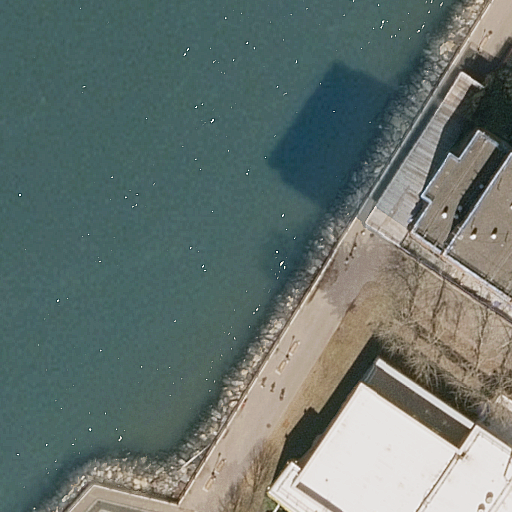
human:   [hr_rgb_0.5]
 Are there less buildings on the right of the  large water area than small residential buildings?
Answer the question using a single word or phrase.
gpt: no

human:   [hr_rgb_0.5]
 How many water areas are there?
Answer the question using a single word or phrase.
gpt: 1

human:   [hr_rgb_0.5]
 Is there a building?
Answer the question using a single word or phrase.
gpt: yes

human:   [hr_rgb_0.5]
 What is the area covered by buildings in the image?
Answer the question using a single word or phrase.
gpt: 1333m2

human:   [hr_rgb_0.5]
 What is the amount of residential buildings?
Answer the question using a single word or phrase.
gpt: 1

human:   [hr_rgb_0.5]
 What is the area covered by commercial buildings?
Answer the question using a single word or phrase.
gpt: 0m2

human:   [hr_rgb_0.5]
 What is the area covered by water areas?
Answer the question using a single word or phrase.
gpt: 6412m2

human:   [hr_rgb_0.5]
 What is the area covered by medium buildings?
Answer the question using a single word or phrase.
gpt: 430m2

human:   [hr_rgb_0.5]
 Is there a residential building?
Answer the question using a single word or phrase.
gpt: yes

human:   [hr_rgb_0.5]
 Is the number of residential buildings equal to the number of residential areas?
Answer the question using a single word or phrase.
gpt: yes

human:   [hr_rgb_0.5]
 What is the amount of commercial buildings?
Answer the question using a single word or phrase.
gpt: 0

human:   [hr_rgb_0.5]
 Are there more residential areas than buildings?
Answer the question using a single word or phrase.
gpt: no

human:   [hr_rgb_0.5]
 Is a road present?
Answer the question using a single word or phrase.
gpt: yes

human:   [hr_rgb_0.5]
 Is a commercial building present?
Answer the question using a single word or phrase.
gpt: no

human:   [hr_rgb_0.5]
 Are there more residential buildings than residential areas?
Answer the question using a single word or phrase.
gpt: no

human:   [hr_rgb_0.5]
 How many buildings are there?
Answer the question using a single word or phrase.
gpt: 2

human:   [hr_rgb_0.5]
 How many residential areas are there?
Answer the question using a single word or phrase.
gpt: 1

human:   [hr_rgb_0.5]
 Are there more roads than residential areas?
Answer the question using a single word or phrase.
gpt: yes

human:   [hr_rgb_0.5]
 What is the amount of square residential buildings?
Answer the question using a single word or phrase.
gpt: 0

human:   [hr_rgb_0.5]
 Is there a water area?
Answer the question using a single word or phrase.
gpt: yes

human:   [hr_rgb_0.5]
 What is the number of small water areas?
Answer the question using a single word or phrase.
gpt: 0

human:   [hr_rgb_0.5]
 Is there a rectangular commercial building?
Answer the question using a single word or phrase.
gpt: no

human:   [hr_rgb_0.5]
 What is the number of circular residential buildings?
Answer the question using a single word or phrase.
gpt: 0

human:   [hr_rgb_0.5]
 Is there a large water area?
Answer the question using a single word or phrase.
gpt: yes

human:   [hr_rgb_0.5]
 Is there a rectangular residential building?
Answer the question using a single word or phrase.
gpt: no

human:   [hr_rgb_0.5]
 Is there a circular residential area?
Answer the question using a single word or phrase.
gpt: no

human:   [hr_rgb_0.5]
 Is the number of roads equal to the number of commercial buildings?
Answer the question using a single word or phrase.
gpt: no

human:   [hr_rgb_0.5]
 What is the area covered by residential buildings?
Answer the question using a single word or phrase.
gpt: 430m2

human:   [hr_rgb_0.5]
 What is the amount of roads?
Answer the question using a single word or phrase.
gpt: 3

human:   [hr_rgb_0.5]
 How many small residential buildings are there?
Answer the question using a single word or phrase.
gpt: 0

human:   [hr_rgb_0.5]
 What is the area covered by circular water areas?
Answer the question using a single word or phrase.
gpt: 0m2

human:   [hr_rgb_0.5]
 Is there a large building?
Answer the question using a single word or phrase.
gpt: yes

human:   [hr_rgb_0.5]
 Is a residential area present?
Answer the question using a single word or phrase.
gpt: yes

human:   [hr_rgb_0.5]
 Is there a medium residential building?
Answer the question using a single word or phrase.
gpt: yes

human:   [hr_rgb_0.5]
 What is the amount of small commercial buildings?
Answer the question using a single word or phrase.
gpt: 0

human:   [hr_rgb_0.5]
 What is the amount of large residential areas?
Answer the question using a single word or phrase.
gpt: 1

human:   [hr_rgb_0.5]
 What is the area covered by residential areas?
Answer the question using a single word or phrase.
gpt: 6655m2

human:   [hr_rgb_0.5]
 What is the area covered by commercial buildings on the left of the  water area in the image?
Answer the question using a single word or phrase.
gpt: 0m2

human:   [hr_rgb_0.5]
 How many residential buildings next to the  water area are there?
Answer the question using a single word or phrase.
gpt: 1

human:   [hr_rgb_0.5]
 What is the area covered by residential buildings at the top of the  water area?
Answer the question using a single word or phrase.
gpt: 0m2

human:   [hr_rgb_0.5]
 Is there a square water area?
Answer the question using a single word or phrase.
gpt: no

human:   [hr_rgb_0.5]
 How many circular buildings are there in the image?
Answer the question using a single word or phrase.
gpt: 0

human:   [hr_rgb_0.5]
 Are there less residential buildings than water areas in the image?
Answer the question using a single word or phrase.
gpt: no

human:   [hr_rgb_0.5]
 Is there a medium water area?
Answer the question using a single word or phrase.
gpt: no

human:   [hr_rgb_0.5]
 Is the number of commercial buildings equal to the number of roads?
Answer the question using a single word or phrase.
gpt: no

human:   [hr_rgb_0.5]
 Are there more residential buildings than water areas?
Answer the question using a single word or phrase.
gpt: no

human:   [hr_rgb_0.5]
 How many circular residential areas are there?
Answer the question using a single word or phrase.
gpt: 0

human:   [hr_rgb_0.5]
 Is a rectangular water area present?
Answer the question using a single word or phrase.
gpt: yes

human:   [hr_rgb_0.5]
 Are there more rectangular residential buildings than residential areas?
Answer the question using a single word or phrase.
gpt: no

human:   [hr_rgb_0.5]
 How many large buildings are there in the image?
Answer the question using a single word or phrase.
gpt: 1

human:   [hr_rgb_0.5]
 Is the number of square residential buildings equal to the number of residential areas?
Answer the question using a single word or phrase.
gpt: no

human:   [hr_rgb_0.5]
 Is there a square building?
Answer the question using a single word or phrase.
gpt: no

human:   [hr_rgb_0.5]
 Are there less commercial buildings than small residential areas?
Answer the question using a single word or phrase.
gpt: no

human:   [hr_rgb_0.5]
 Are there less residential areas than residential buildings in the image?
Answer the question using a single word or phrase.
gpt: no

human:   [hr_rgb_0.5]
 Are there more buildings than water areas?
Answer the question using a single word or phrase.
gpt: yes

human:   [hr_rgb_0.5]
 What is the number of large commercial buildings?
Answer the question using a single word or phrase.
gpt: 0

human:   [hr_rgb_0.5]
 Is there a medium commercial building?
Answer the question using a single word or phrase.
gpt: no

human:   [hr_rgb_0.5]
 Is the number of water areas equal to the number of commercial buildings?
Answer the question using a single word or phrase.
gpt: no

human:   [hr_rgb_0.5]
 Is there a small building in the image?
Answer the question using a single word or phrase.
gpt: no

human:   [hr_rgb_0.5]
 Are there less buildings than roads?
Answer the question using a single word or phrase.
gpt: yes

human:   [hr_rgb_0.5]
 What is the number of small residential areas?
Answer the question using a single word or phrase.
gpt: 0

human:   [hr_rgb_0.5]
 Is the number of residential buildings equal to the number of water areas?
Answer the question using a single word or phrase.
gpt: yes

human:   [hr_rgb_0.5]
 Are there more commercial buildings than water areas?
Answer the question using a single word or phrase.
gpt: no

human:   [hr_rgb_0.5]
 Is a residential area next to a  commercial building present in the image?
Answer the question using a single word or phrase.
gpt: no